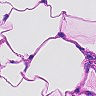
Metastatic tissue present: no